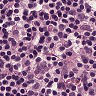
Metastatic tissue present: no